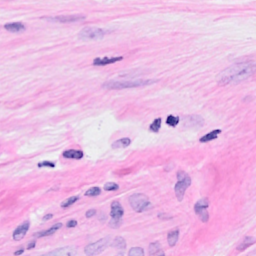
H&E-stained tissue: Breast